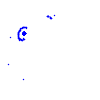
Particle: pion